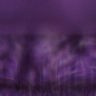
Metastatic tissue present: no